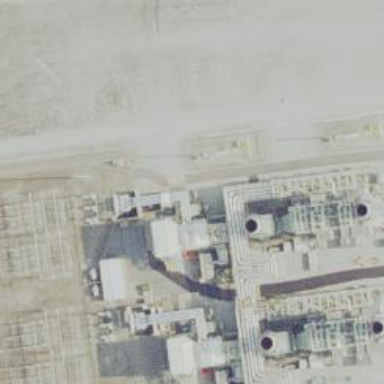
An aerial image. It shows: Gas turbine generator is in use.